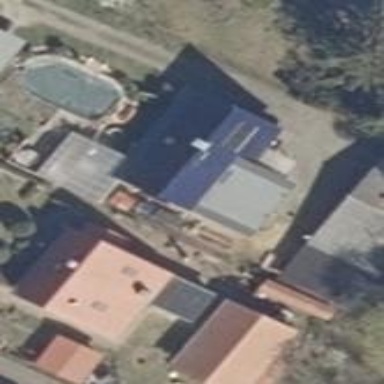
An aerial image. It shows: Detached building with gabled roof.